高三 · 逻辑题
(12 分) 某大学远程教育学院网上学习流程如下:

(1) 学生凭录取通知书到当地远程教育中心报到, 交费注册, 领取网上学习注册码;

（2）网上选课, 课程学习, 完成网上平时作业, 获得平时作业成绩;

（3）预约考试，参加期末考试获得期末考试成绩，获得综合成绩，成绩合格获得
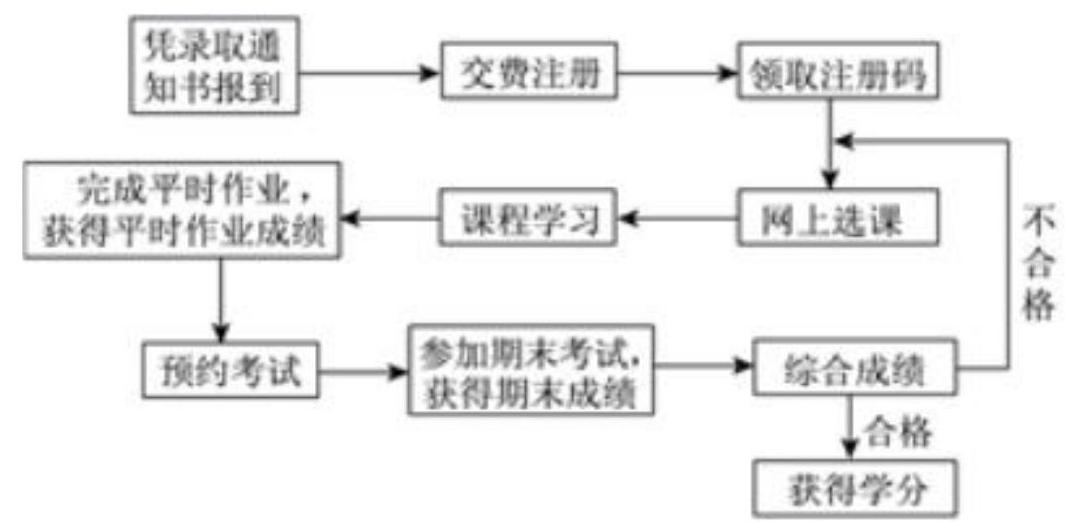
解析: 见解析.【解析】某大学远程教育学院网上学习流程图如图所示: